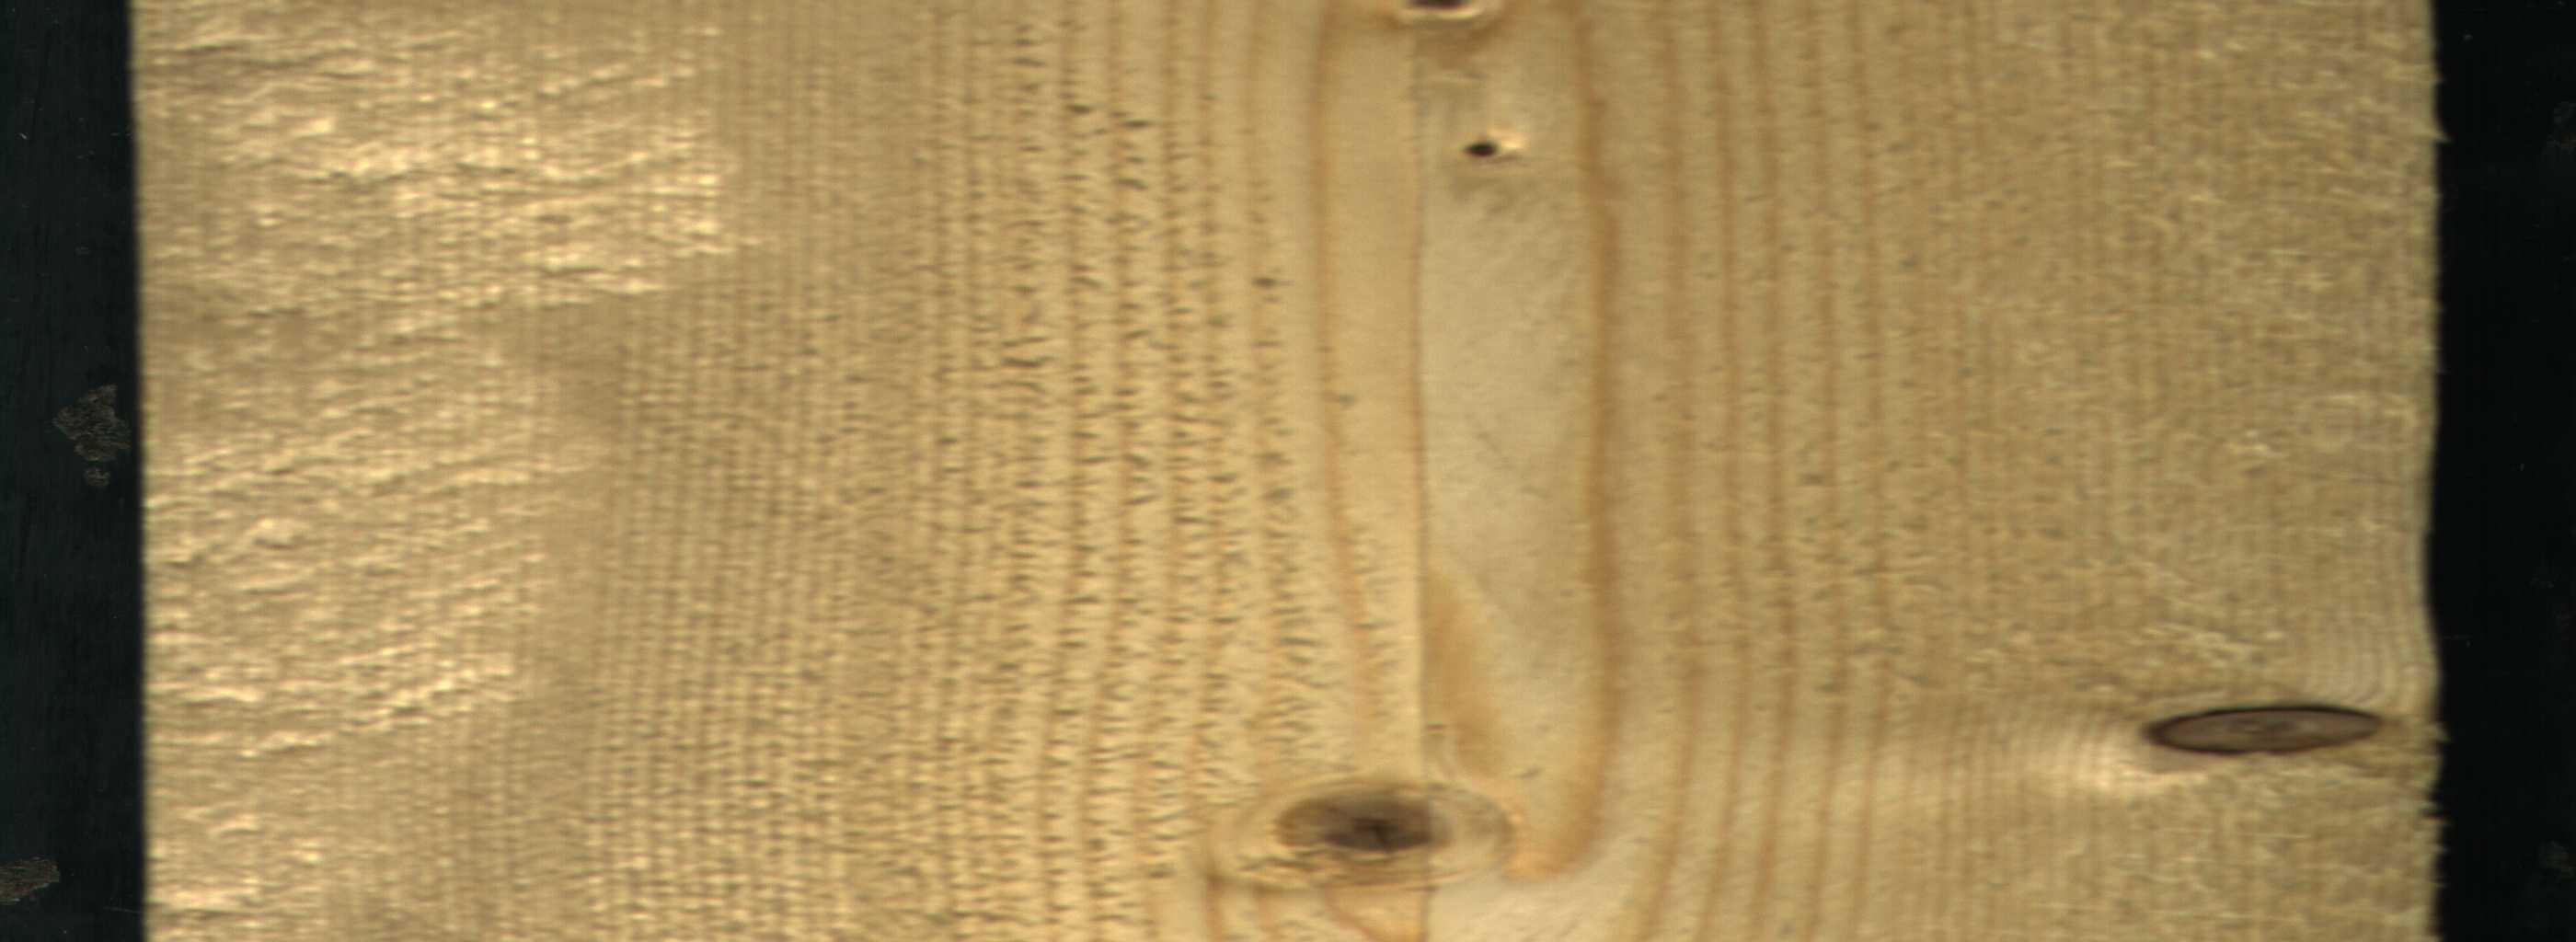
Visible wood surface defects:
Dead_Knot
Dead_Knot
Dead_Knot
Live_Knot